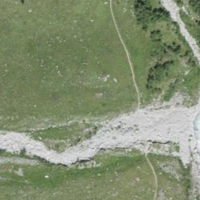
EUNIS habitat code: 23
Species observed at this site:
Alchemilla alpigena